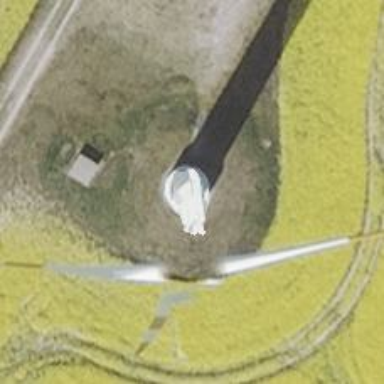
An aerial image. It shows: Wind generator with horizontal axis. The generator is wind turbine.